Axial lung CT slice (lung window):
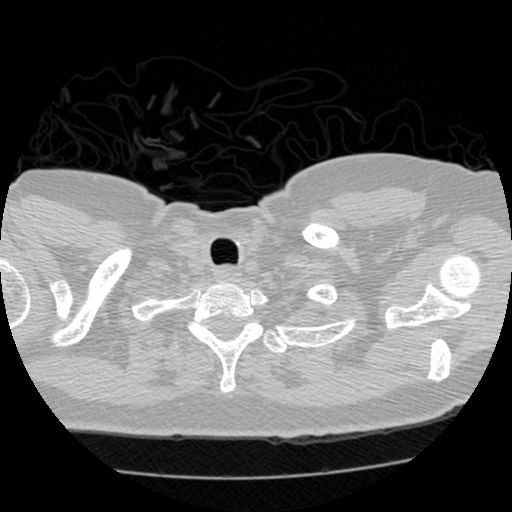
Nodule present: no